Question: on my site i have lists using two different kinds of styles for list items. Their occurance is uneven.
For now i edit these lists manually in html. I would like to put them inside an array in the YAML front matter and let jekyll generate the appropriate lists.
Example:

My idea is to put all list items in an array in the YAML front matter and tag those, which should be italic, with a string like 'ITALIC_':
list: [ITALIC_Main, 300g tomatoes, 1 mozzarella ball, ITALIC_Dressing, olive oil, vinegar, ...]
Thanks for your help!
Vin
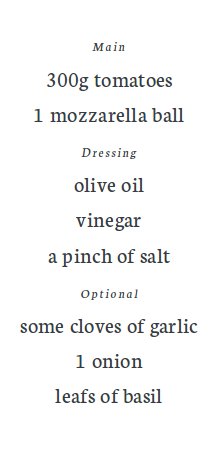
Answer: I think you have a modeling problem ;-) You're mixing datas and style : No Goood !
I propose a more dissociated solution, with organized datas on one place and presentation in an other.
It can be something like this :
'''
---
title: recipe
layout: default
recipe:
ingredients:
main:
- ingredient1
- ingredient2
dressing:
- ingredient3
- ingredient4
optional:
- ingredient5
operations:
.... To be continued ...
---
<h2>Ingredients</h2>
{% for part in page.recipe.ingredients %}
<h3>{{ part[0] }}</h3>
<ul>
{% for ingredient in part[1] %}
<li>{{ ingredient }}</li>
{% endfor %}
</ul>
{% endfor %}
<h2>Operations</h2>
{% for part in page.recipe.operations %}
To be continued ...
'''